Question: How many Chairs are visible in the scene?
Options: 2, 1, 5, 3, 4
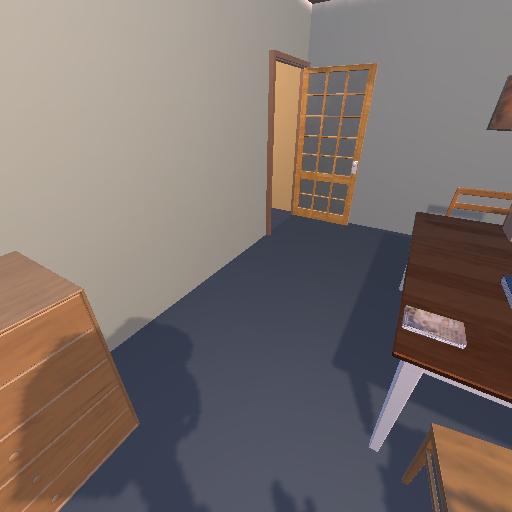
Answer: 2